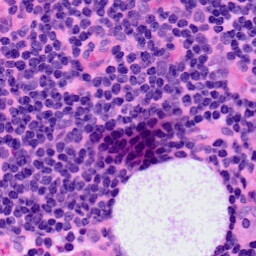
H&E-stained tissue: LymphNode